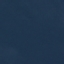
Label: SeaLake